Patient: sex M, age 22
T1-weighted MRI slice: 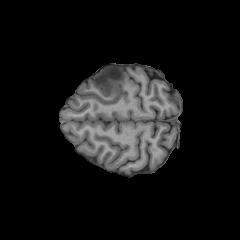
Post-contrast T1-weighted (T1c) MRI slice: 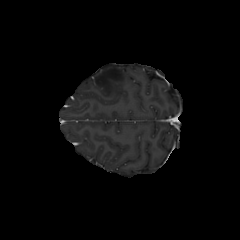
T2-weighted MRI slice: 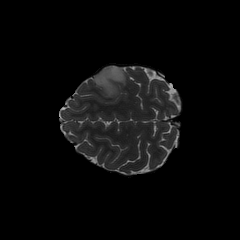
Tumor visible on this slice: yes
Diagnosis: Astrocytoma, IDH-mutant
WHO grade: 2